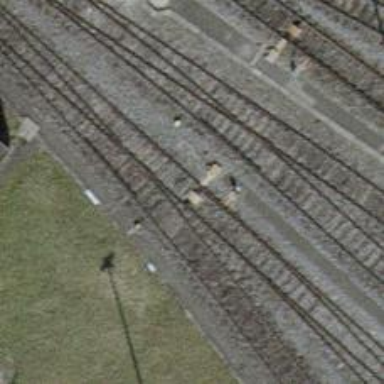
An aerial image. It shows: Railway yard with one track in service.